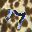
Label: 7